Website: home-depot
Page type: account-selection
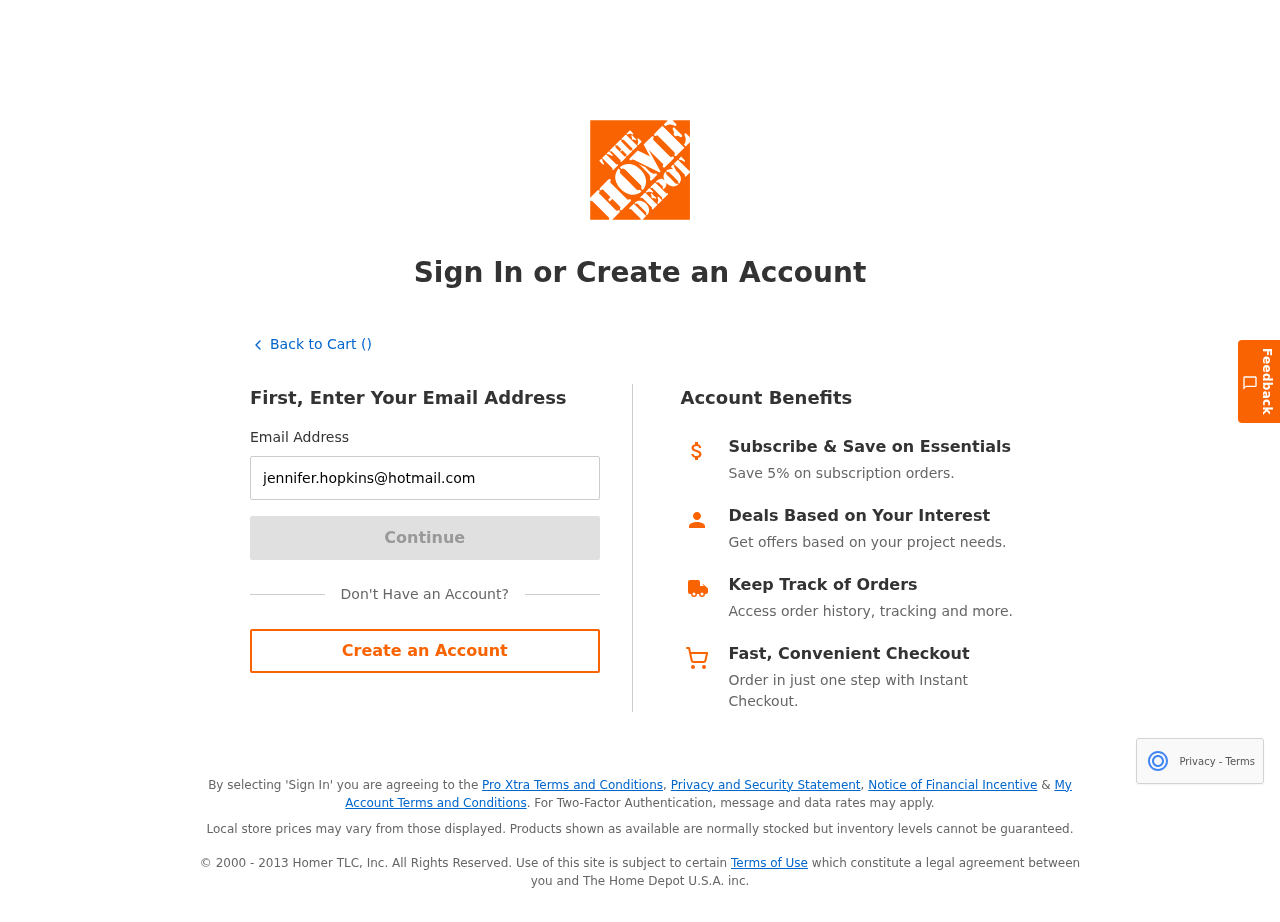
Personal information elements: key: PII_EMAIL
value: jennifer.hopkins@hotmail.com